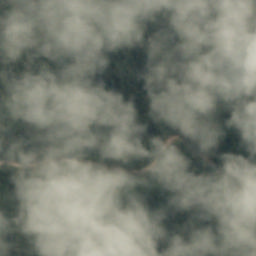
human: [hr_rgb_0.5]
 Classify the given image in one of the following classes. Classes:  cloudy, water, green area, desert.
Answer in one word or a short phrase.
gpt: cloudy